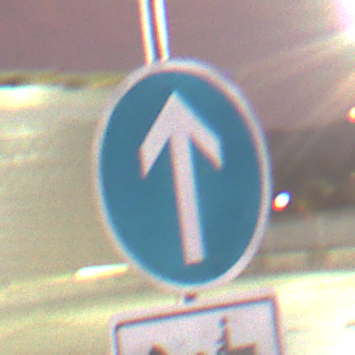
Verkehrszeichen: VorgeschriebeneFahrtrichtungGeradeaus
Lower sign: MehrspurigeFahrzeugeFrei9
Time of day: SunriseSunset
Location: Outdoor (Urban)
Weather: PartlyCloudy
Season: NotSpecified
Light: Artificial